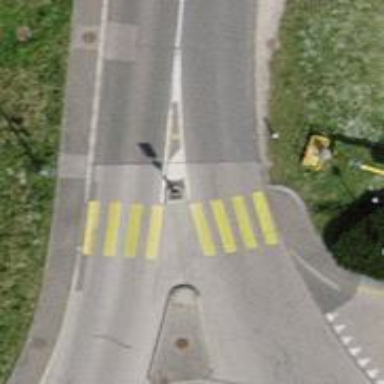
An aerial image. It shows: Zebra crossing on the road.